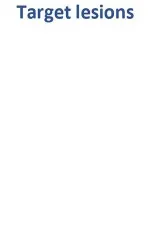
Comparison of CT scans via RECIST v.1.1 criteria. na, not applicable.
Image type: radiology (ct)